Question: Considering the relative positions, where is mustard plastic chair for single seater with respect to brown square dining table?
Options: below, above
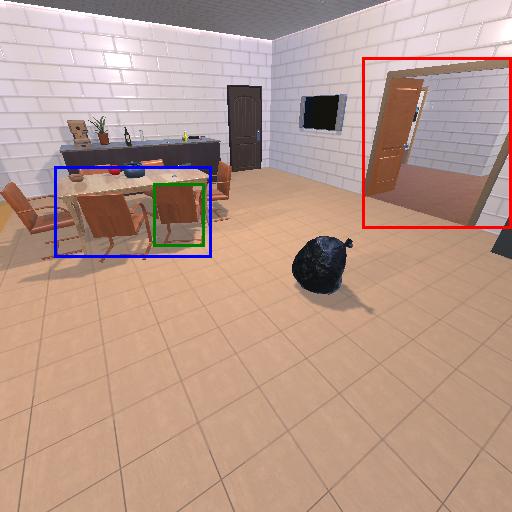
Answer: below